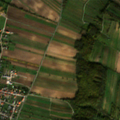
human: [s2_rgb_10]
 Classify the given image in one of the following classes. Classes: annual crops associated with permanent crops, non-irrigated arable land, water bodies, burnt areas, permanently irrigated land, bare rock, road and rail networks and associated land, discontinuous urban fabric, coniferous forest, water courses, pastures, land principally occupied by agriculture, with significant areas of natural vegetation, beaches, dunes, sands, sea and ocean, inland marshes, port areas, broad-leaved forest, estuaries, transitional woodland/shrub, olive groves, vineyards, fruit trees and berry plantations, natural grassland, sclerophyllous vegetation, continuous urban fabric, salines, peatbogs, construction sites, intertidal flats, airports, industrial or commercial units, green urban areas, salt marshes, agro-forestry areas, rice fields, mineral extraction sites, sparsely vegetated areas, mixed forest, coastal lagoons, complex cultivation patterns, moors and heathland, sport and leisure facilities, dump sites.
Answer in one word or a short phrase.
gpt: discontinuous urban fabric, non-irrigated arable land, vineyards, land principally occupied by agriculture, with significant areas of natural vegetation, broad-leaved forest